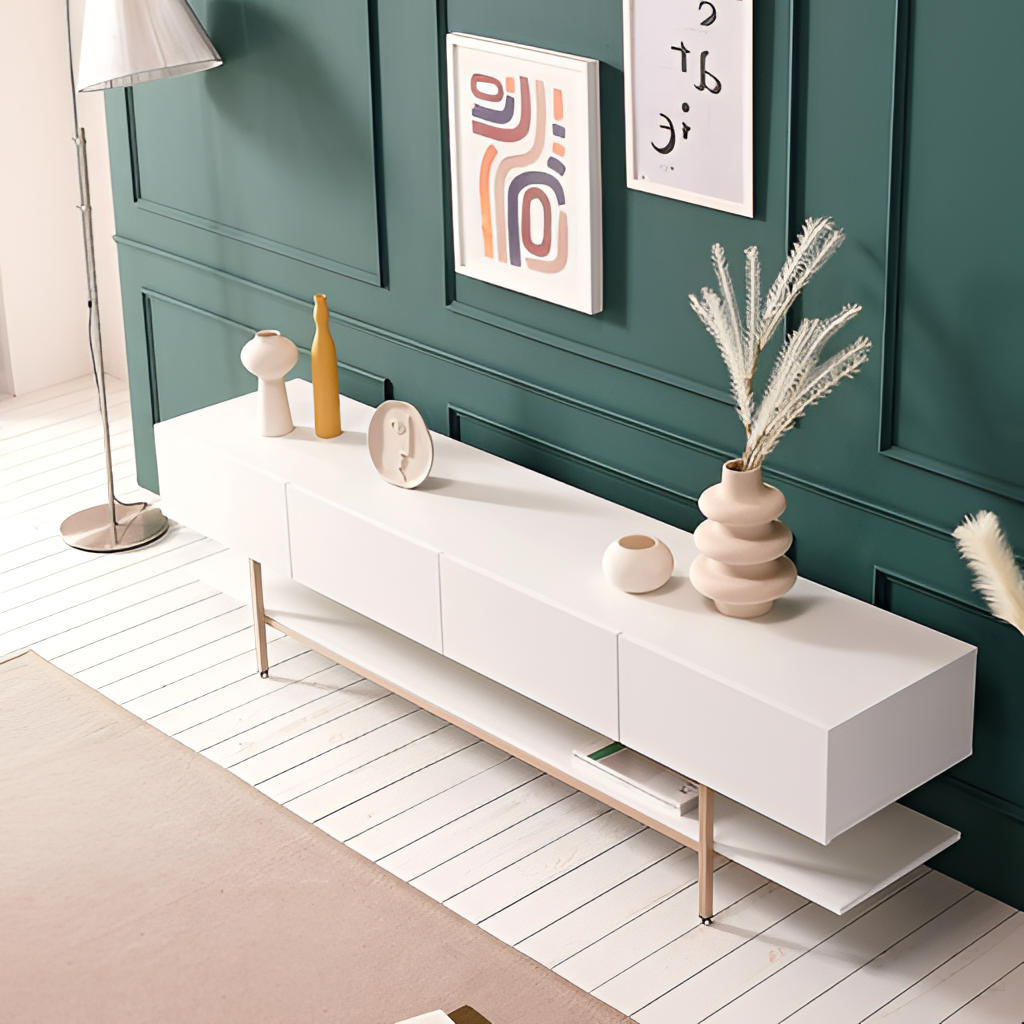
white wood console table, living room, white tile flooring, with striped pattern, wood wallpaper, with panel pattern, modern